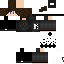
A male human skin with dark skin, wearing brown long hair dressed in a black tshirt and black pants, featuring a closed mouth.